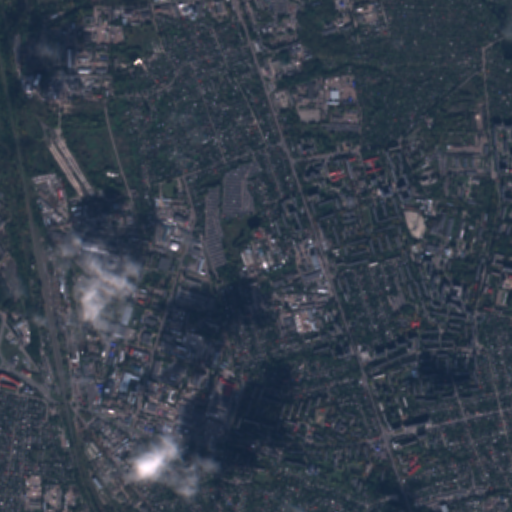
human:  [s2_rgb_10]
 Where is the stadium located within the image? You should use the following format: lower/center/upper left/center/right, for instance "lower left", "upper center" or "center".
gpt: The stadium is located in the center right of the image.
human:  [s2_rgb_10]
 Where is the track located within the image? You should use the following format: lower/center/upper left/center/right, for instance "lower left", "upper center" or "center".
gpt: The track is located in the center right of the image.
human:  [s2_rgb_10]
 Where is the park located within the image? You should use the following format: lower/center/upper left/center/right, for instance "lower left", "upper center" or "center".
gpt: There is no park in the image.